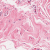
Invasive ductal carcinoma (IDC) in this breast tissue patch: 0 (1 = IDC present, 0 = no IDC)